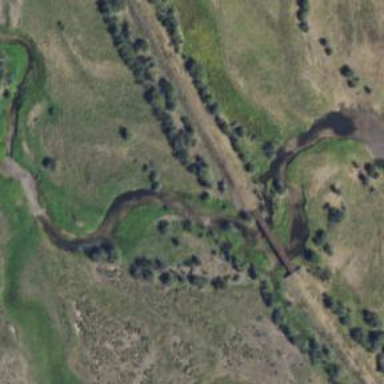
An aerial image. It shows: Abandoned railway bridge for standard gauge trains.